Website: bh-photo
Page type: receipt
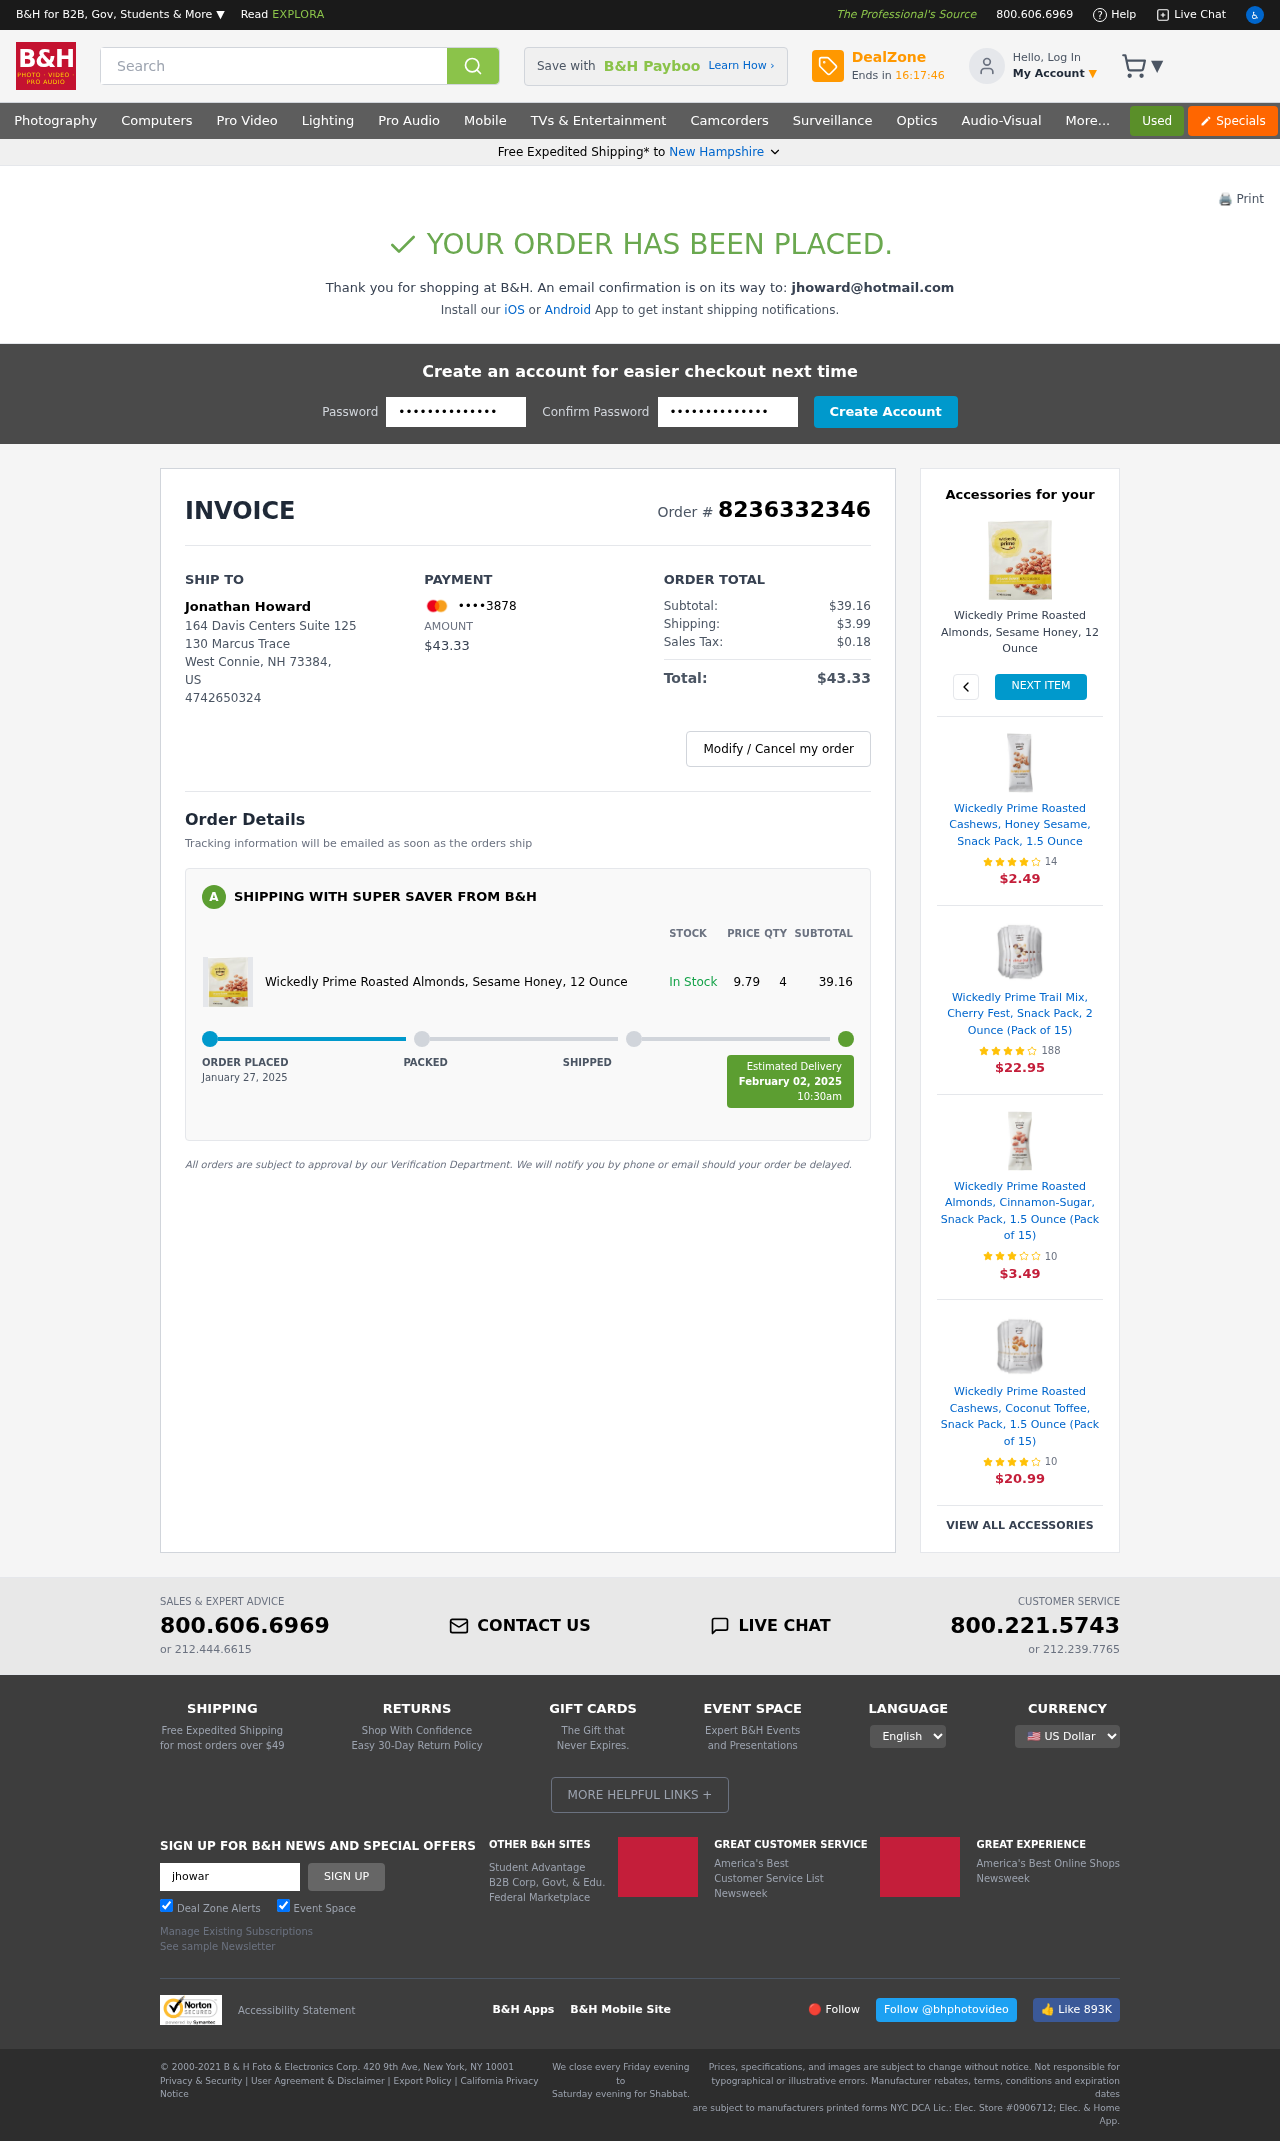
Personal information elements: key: PII_CARD_LAST4
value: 3878
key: PII_CITY
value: West Connie
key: PII_EMAIL
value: jhoward@hotmail.com
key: PII_FULLNAME
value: Jonathan Howard
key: PII_PHONE
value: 4742650324
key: PII_POSTCODE
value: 73384
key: PII_STATE
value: New Hampshire
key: PII_STATE_ABBR
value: NH
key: PII_STREET
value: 164 Davis Centers Suite 125
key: PII_STREET2
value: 130 Marcus Trace
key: PII_COUNTRY_CODE
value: US
Product elements: key: PRODUCT1_NAME
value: Wickedly Prime Roasted Almonds, Sesame Honey, 12 Ounce
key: PRODUCT1_PRICE
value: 9.79
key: PRODUCT1_QUANTITY
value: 4
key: PRODUCT1_NAME2
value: Wickedly Prime Roasted Almonds, Sesame Honey, 12 Ounce
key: PRODUCT2_NAME
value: Wickedly Prime Roasted Cashews, Honey Sesame, Snack Pack, 1.5 Ounce
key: PRODUCT2_NUM_RATINGS
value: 14
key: PRODUCT2_PRICE
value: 2.49
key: PRODUCT3_NAME
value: Wickedly Prime Trail Mix, Cherry Fest, Snack Pack, 2 Ounce (Pack of 15)
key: PRODUCT3_NUM_RATINGS
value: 188
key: PRODUCT3_PRICE
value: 22.95
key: PRODUCT4_NAME
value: Wickedly Prime Roasted Almonds, Cinnamon-Sugar, Snack Pack, 1.5 Ounce (Pack of 15)
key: PRODUCT4_NUM_RATINGS
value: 10
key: PRODUCT4_PRICE
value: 3.49
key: PRODUCT5_NAME
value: Wickedly Prime Roasted Cashews, Coconut Toffee, Snack Pack, 1.5 Ounce (Pack of 15)
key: PRODUCT5_NUM_RATINGS
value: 10
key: PRODUCT5_PRICE
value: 20.99
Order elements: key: ORDER_ID
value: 8236332346
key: ORDER_TOTAL
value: $43.33
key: ORDER_SUBTOTAL
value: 39.16
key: ORDER_SUBTOTAL
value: $39.16
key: ORDER_SHIPPING_COST
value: $3.99
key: ORDER_TAX
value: $0.18
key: ORDER_DATE
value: January 27, 2025
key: ORDER_DELIVERY_DATE
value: February 02, 2025
Search elements: key: HEADER_SEARCH
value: Search